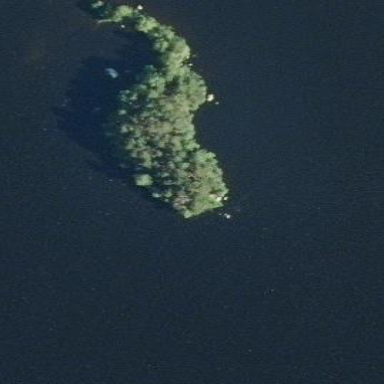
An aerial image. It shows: Image showing island.